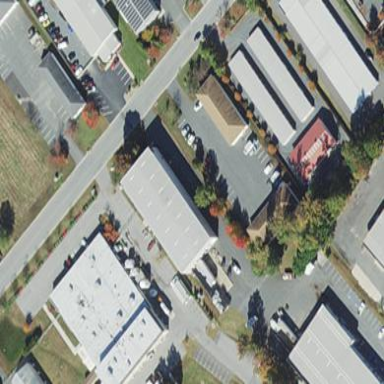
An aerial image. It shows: Commercial area with storage rental shop.